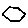
Label: hexagon